Question: i just want to parse two values from a html file .

there will be several list elements in the html file and i want to parse two values
a. 1 ,100, 101
b. Swargate to Shivajinagar Circle route , Mnapa bhavan to.. ,Kothrud depot to...
i have used the below code to parse it, but i am not getting the required values , here i am getting href value only.
please give me any solution for the above problem
'''
String html =
"<li/><a href=r361.html>1</a> Swargate to Shivajinagar Circle route"+
" <li/><a href=r511.html>100</a> Manpa bhavan to Hinjewadi phase 3"+
"<li/><a href=r572.html>101</a> Kothrud depot to Kondhava Bu";
Reader reader = new StringReader(html);
HTMLEditorKit.Parser parser = new ParserDelegator();
final List<String> links = new ArrayList<String>();
parser.parse(reader, new HTMLEditorKit.ParserCallback(){
public void handleStartTag(HTML.Tag t, MutableAttributeSet a, int pos) {
if(t == HTML.Tag.A) {
Object link = a.getAttribute(HTML.Attribute.HREF);
if(link != null) {
links.add(String.valueOf(link));
}
}
}
}, true);
reader.close();
System.out.println(links);
'''
}
Now i am getting the value of a href using below code (using JSOUP Lib)
AssetManager assetManager = getAssets();
InputStream ims =assetManager.open("index.html");
Document doc = Jsoup.parse(ims, "UTF-8", "btc.com");
Elements busNum = doc.getElementsByTag("a");
pTagString = busNum.html();
Log.i("hh"," onPostExecute ="+PTagString);
Now i want to get the Value out side the a href for eg: Swargate to shivajinagar circle route.
anybody know the method or any idea
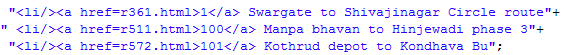
Answer: You don't even need to use a parse for this. You could use a regular expression.
See <URL>
And then you'll need something like this:
'''
<a[^>]*>([^<]*)<[^>]*>(.*)
'''
as your regular expression. Then you will have both values you need in no time. It's much more performant than parsing the html.